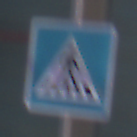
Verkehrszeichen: FussgaengerueberwegLinks
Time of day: MorningAfternoon
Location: Outdoor (Urban)
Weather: PartlyCloudy
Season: NotSpecified
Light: Natural